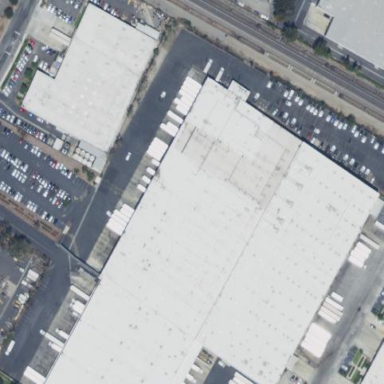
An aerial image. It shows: Warehouse building.